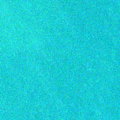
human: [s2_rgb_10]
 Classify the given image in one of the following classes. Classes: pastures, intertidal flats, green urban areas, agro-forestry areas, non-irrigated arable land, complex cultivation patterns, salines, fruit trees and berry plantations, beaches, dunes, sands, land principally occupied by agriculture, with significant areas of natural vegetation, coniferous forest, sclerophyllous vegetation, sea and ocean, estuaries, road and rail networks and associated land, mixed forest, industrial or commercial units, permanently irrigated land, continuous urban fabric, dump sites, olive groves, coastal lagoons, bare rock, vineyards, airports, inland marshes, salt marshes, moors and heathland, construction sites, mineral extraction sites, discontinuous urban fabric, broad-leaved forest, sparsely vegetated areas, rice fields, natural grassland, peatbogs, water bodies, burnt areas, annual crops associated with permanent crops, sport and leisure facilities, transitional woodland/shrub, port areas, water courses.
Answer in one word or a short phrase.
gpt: sea and ocean